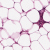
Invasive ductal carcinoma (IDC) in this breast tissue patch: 0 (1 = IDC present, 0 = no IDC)